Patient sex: F
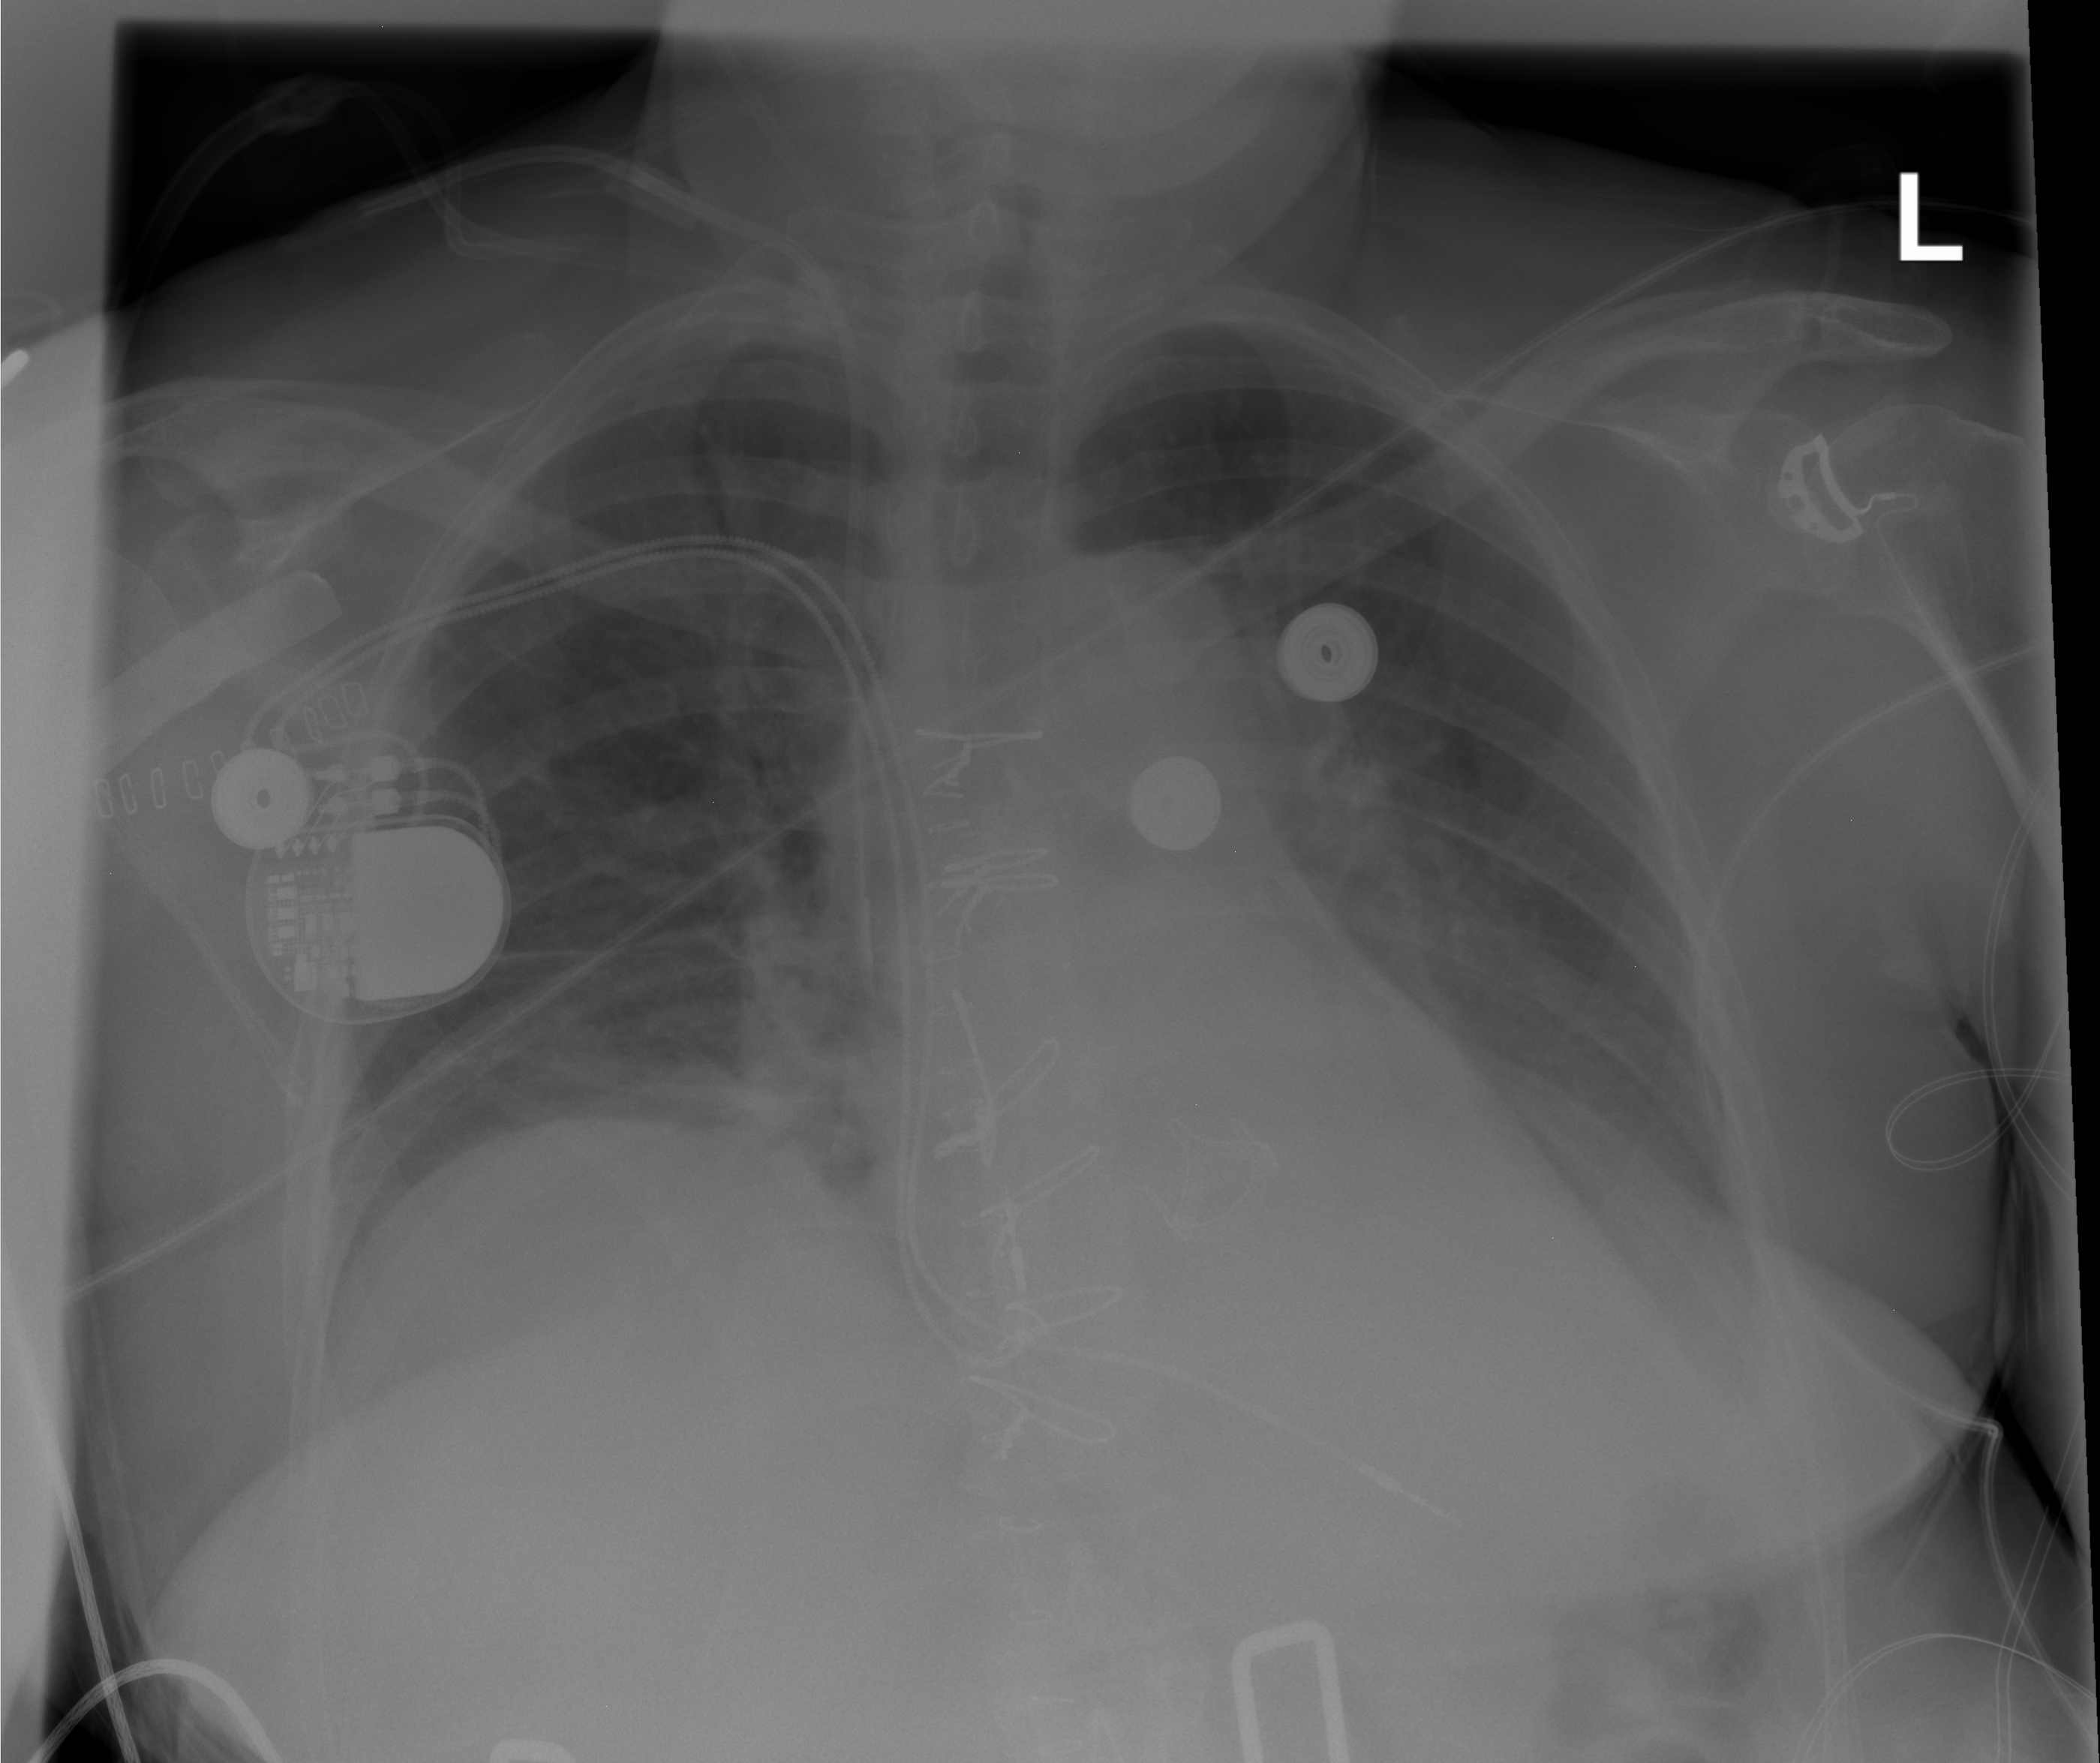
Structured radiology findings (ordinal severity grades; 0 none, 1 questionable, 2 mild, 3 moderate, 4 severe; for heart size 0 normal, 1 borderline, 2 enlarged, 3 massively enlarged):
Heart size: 2
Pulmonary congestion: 2
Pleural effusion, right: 0
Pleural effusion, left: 0
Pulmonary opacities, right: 0
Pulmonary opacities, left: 0
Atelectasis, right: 2
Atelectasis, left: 2